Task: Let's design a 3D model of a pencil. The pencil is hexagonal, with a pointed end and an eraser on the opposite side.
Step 0:
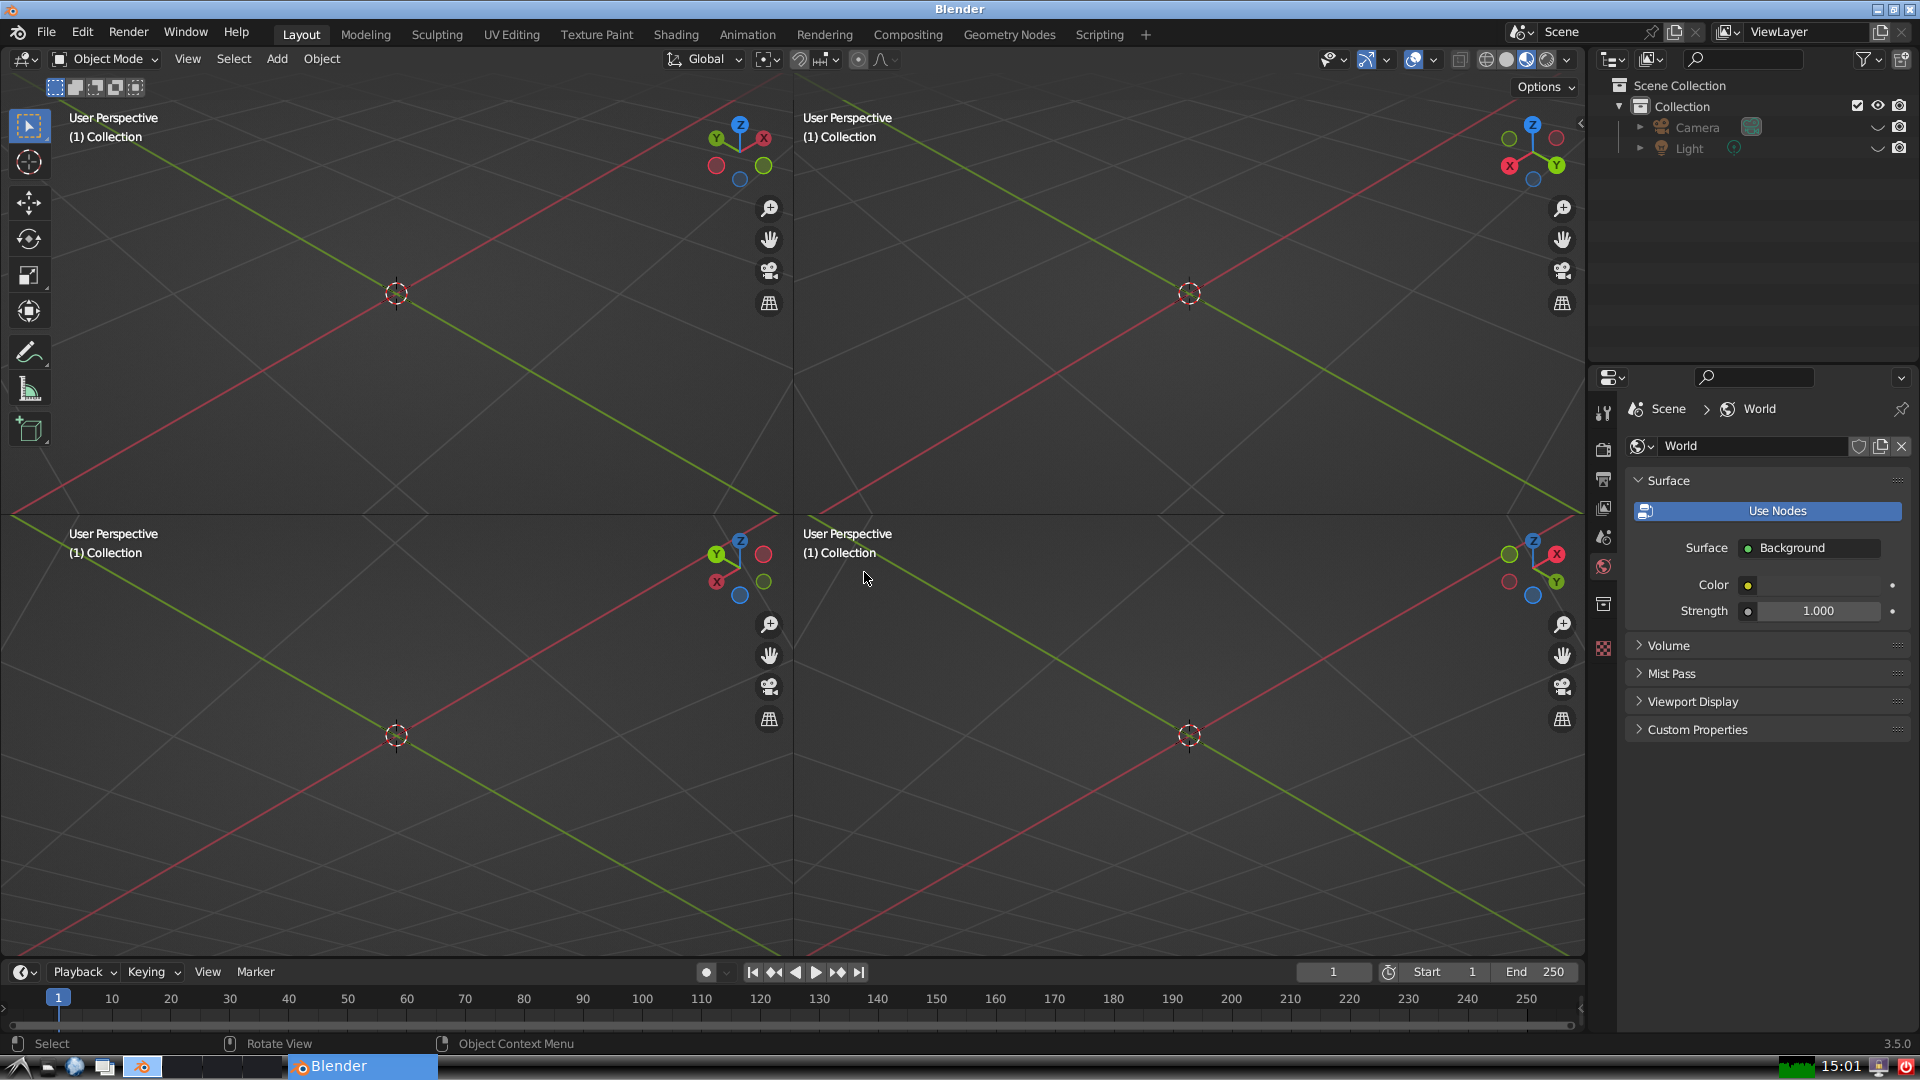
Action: {"mouse_move": [278, 58]}